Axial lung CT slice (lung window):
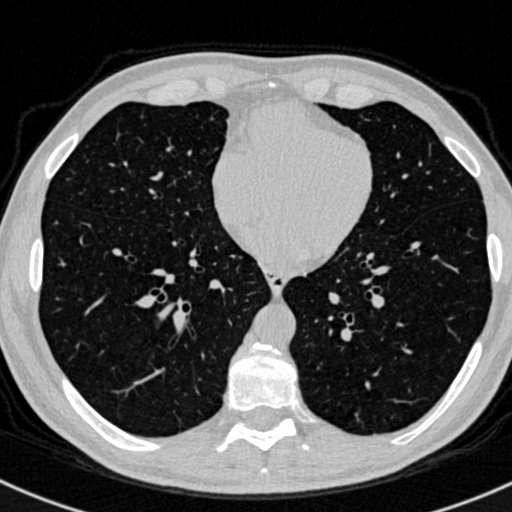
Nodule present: no